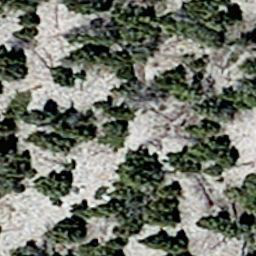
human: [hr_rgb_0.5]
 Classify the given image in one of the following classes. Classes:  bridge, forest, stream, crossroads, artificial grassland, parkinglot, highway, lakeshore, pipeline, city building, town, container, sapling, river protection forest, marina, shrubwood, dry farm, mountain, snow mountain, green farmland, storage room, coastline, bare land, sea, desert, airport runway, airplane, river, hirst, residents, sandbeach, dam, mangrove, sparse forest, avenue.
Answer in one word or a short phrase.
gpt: sparse forest